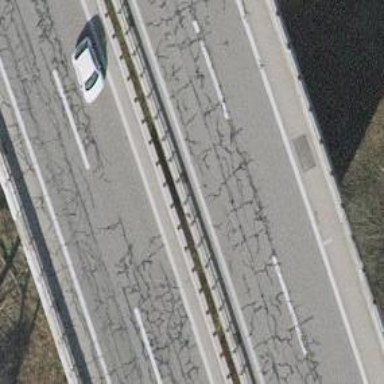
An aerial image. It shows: Bridge with guard rail for safety.